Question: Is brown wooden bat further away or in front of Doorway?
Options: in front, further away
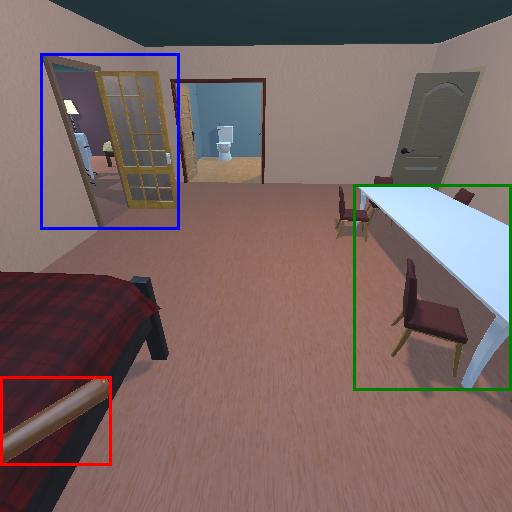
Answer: in front